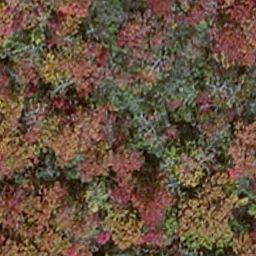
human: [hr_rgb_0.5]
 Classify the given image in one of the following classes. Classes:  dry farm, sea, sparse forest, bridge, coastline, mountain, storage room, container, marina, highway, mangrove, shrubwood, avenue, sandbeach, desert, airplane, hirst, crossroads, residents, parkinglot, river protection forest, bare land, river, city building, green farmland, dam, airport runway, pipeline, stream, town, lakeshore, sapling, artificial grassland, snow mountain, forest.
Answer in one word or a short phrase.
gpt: mangrove